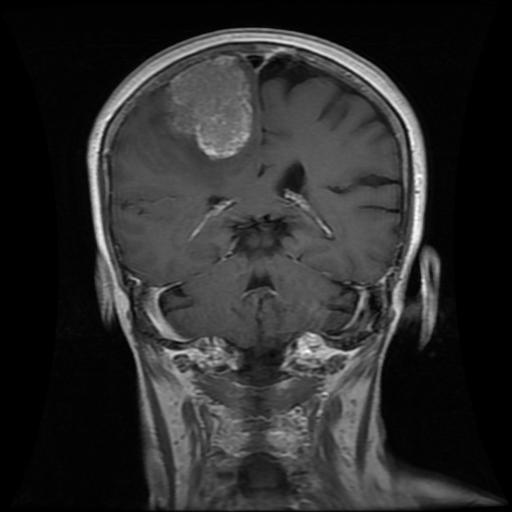
Label: meningioma